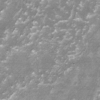
Label: not_dusty